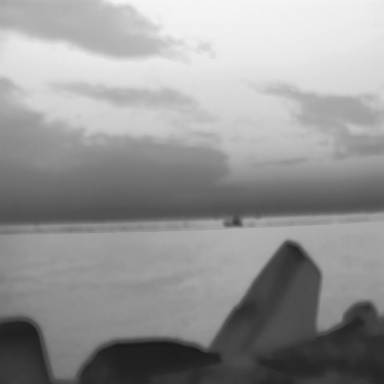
There is a bulk_carrier in the infrared image.